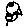
Label: bird